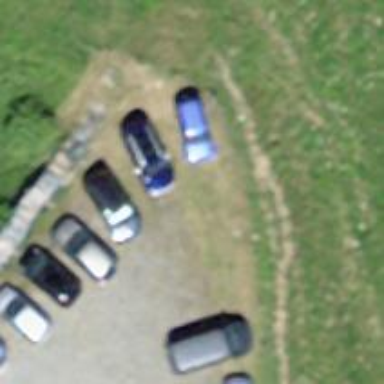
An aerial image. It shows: Parking area with surface.